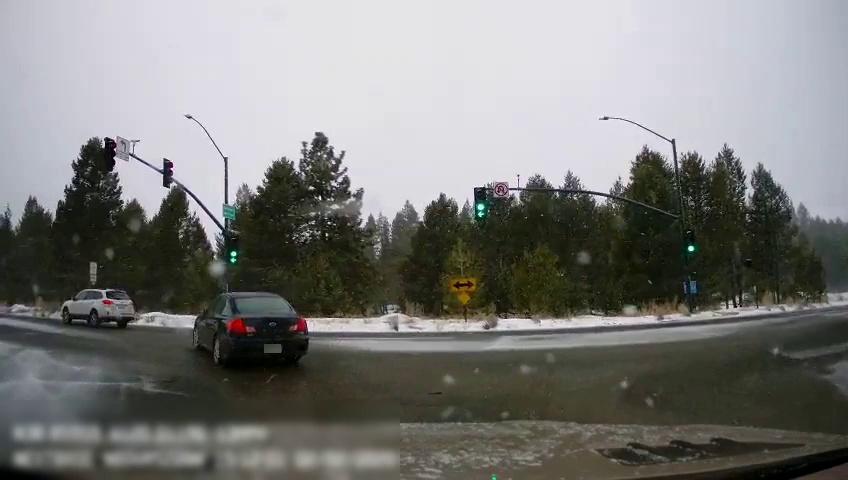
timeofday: Day
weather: Snowy
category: Drivable Space
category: Vehicles | SUV
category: Vehicles | Car
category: Traffic | Lights
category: Traffic | Lights
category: Traffic | Lights
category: Traffic | Signs
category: Traffic | Lights
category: Traffic | Lights
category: Traffic | Signs
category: Traffic | Signs
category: Traffic | Signs
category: Traffic | Signs
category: Traffic | Signs
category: Traffic | Signs